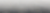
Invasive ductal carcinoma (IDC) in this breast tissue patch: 0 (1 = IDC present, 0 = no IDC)